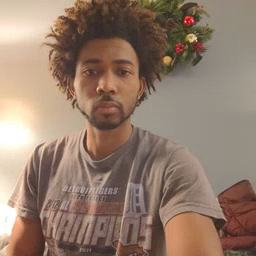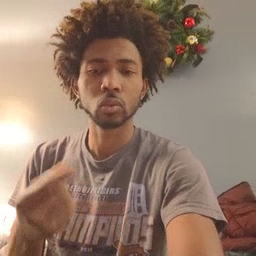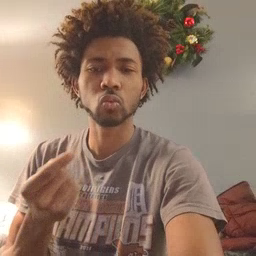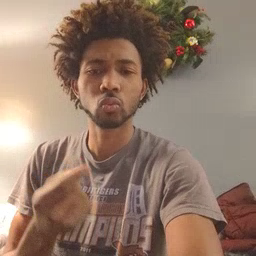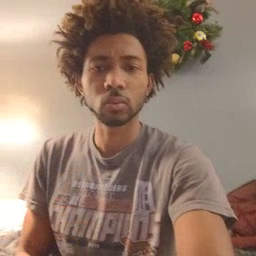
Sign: owie